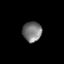
Tissue: lung
Cell type: Epithelial cells
Senescence score: 0.2292
Nuclear area (px): 372
Mean DAPI intensity: 120.965